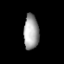
Tissue: lung
Cell type: Others
Senescence score: 0.5529
Nuclear area (px): 520
Mean DAPI intensity: 160.465